Field crop: maize
Growth stage: 2
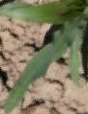
Species: maize